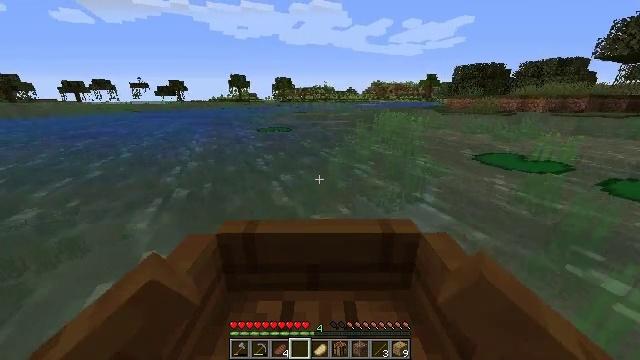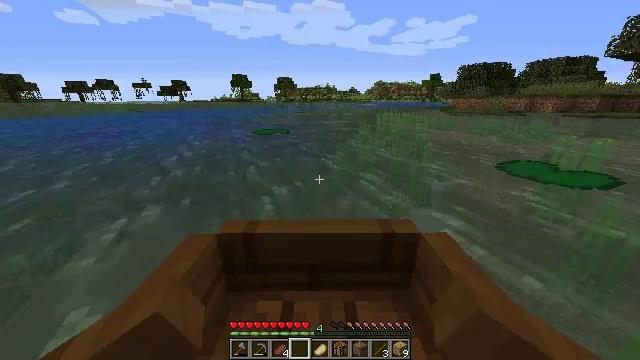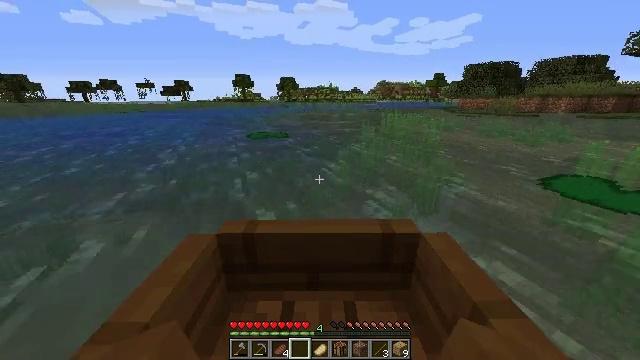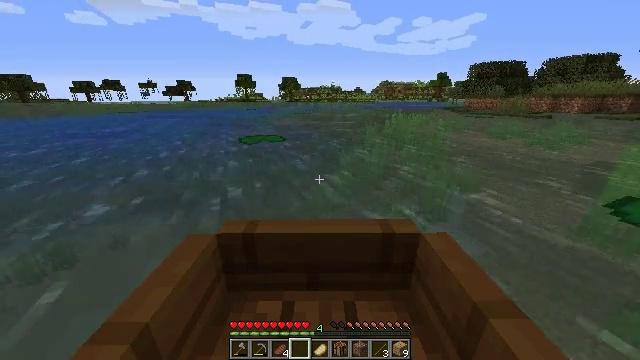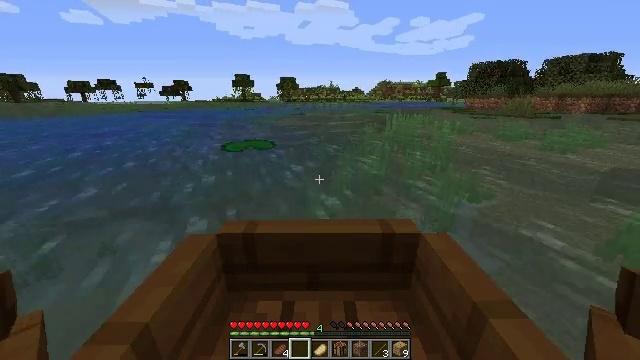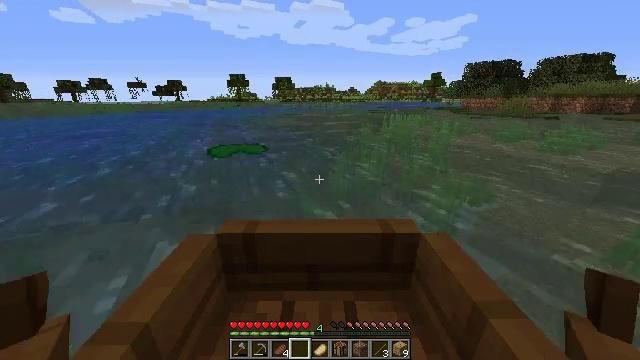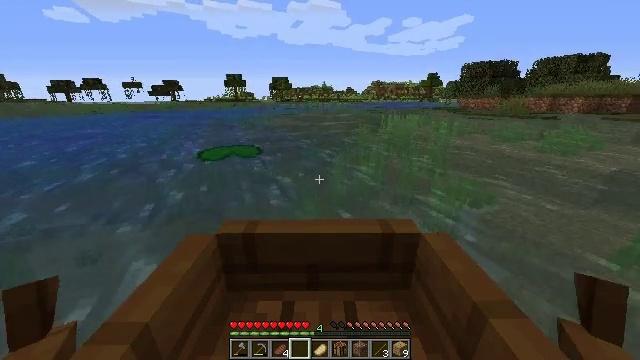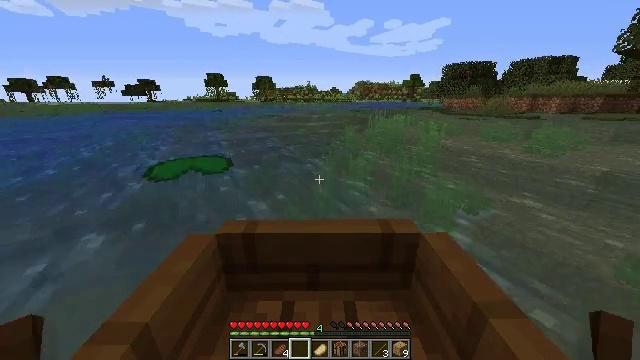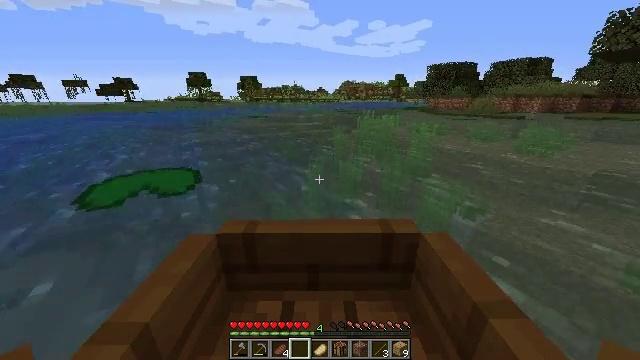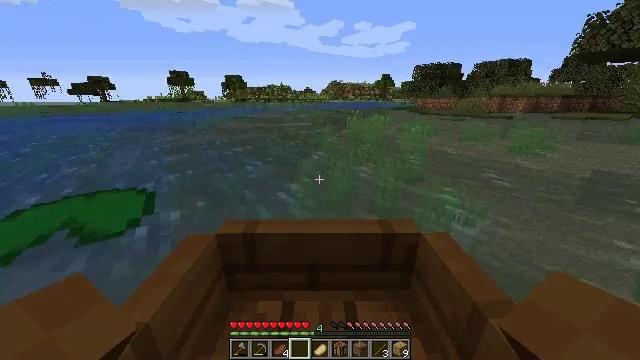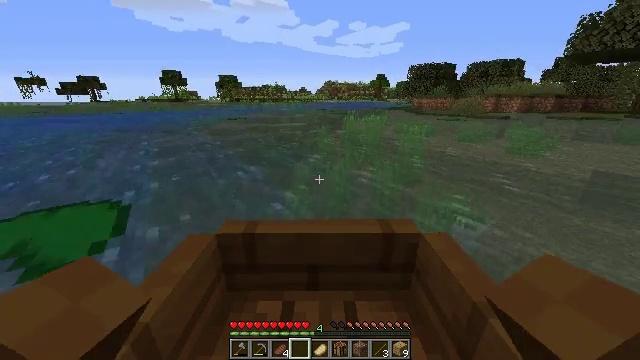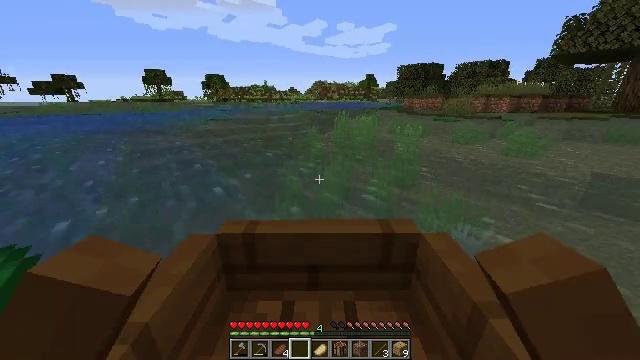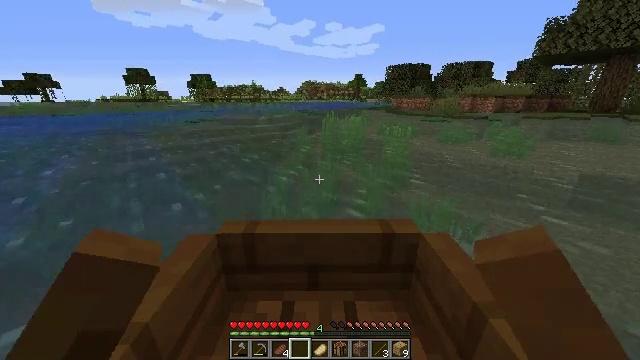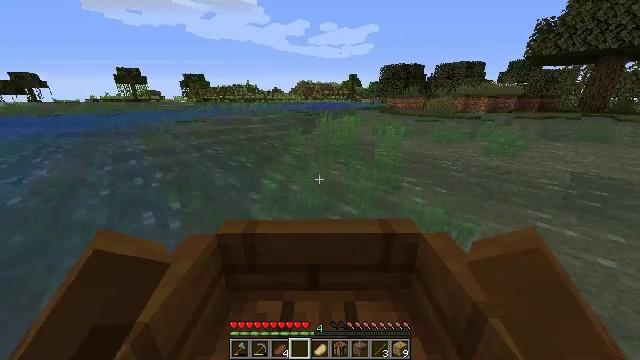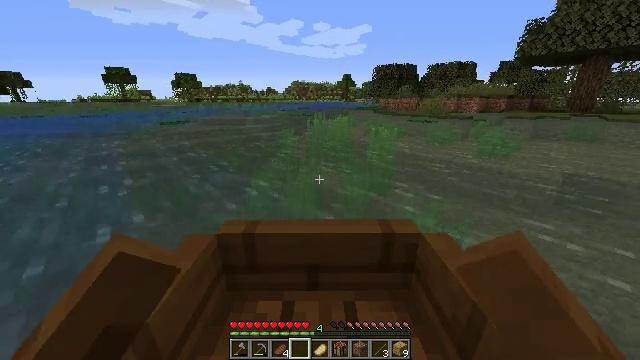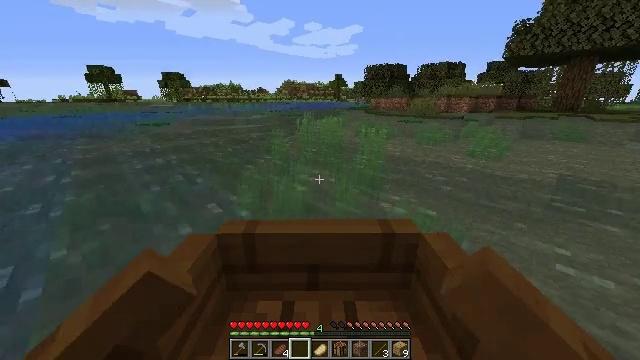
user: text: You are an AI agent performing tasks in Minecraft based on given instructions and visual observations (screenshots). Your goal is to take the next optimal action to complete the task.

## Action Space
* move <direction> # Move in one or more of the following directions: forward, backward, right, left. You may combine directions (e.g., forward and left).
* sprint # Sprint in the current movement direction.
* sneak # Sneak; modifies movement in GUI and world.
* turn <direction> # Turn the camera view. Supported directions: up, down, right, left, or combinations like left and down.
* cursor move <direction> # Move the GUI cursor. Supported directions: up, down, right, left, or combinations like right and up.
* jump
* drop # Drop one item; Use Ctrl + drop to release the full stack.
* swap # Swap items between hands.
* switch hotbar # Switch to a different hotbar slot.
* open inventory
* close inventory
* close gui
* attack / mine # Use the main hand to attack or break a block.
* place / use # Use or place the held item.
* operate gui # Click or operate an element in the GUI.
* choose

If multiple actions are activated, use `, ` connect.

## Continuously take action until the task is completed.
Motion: motion action
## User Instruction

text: Gather seagrass near the seafloor.
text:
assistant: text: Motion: move forward
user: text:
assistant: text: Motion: move forward
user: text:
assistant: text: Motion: move forward and move right
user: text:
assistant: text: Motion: move forward and move right
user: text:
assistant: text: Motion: move forward and move right
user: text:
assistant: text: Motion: move forward and move right
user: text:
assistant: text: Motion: move forward
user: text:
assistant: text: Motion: move forward
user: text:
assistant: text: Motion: move forward
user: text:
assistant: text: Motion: move forward
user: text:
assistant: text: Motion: move forward
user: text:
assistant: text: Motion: move forward
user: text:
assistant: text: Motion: move forward
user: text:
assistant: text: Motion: move forward
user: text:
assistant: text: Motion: move forward
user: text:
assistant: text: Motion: move forward
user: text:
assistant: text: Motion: move forward
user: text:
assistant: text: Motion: move forward
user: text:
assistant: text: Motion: move forward
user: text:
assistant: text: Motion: move forward
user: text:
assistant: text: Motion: move forward
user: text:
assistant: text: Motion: move forward
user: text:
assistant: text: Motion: move forward
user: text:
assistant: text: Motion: move forward and move right
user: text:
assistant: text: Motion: move forward and move right
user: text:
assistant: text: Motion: move forward and move right
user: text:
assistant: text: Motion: move forward
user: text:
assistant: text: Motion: move forward
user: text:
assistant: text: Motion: move forward
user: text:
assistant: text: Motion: move forward